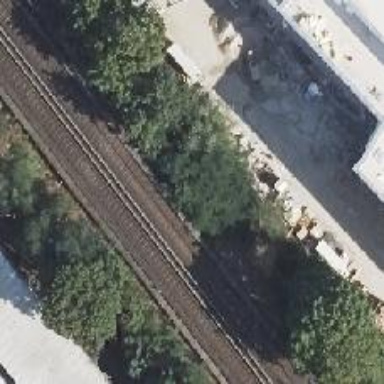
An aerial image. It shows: Rail line with bottom electrification.